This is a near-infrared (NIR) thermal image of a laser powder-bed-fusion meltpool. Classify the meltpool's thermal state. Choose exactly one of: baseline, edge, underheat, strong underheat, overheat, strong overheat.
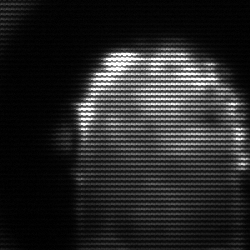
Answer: baseline